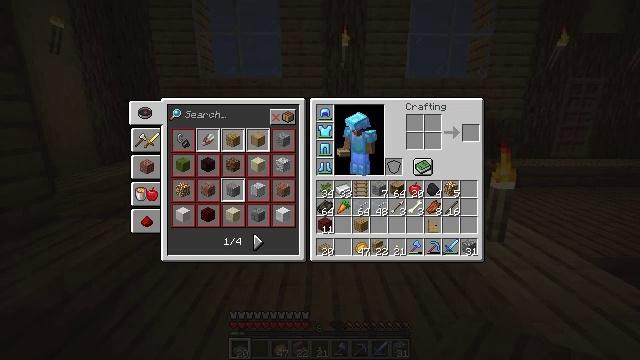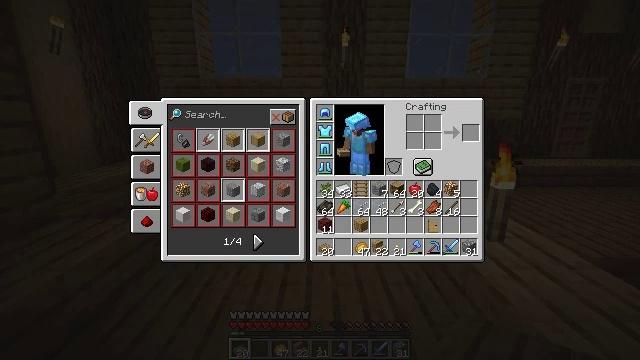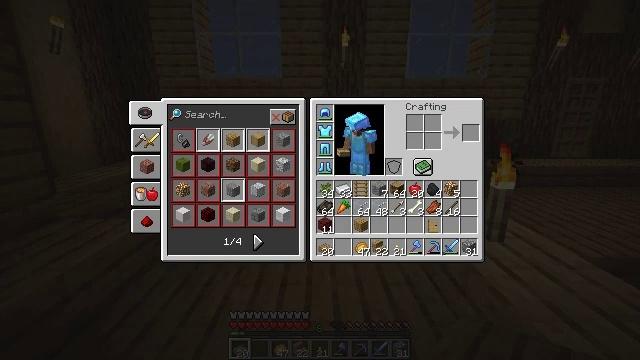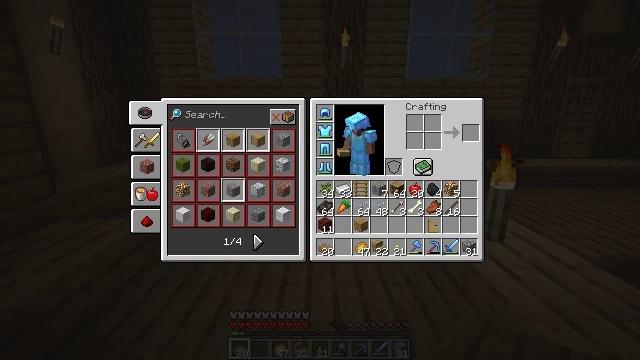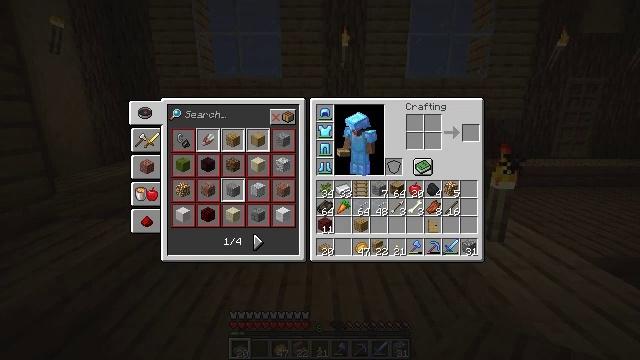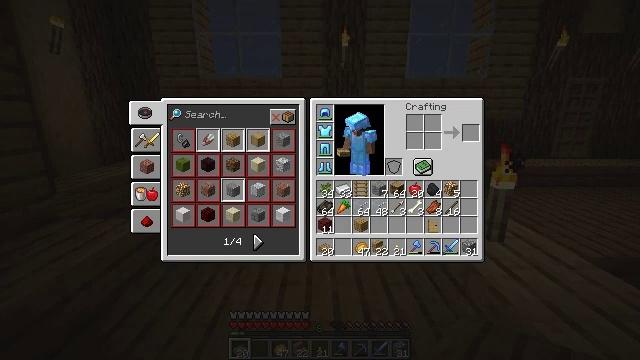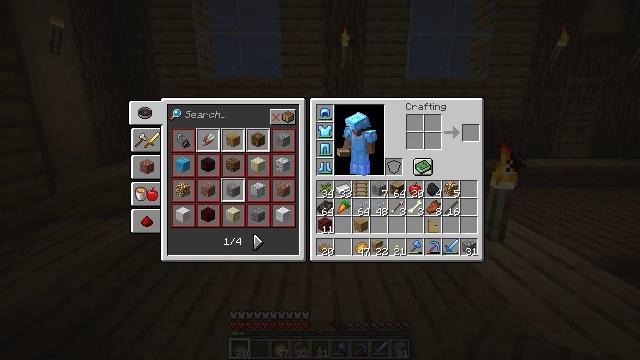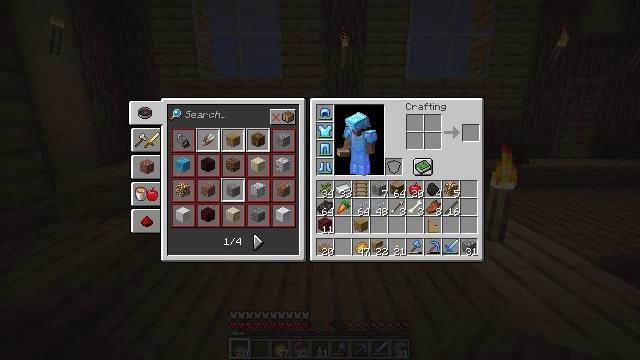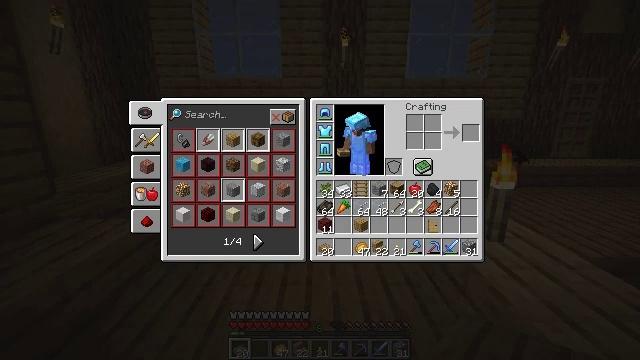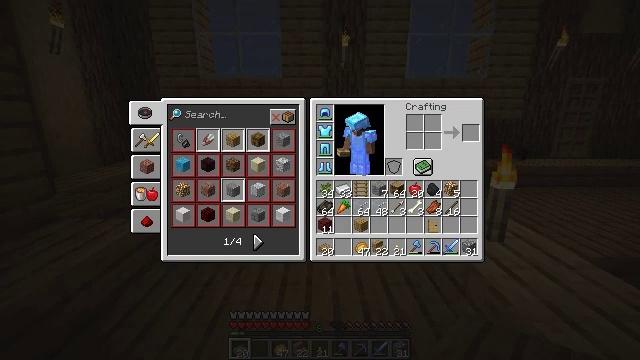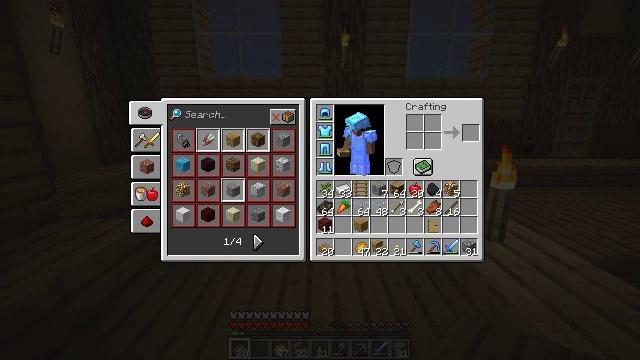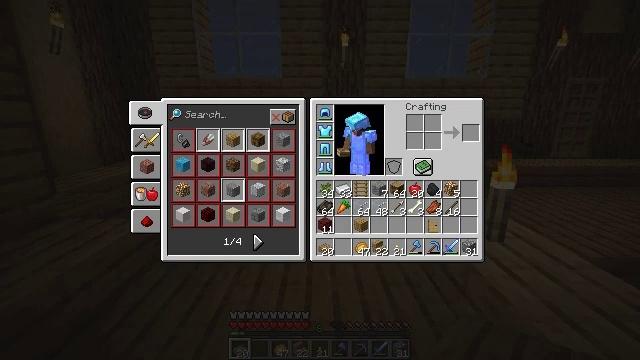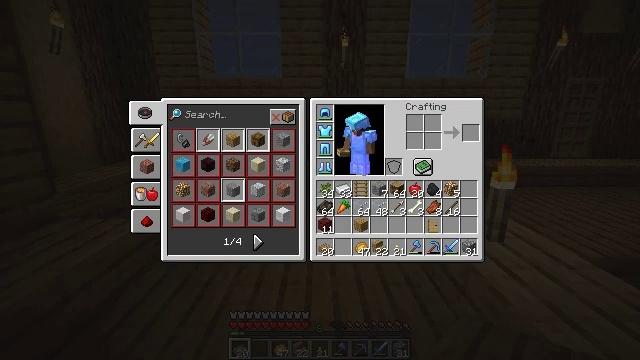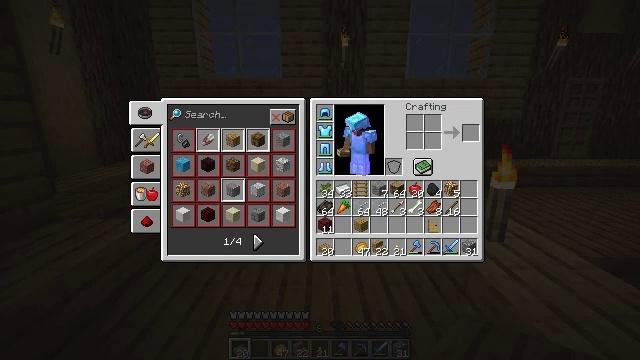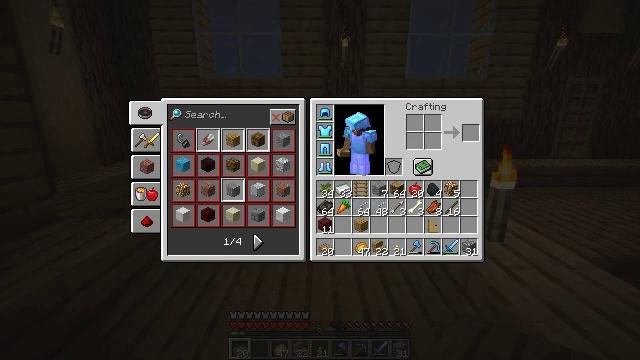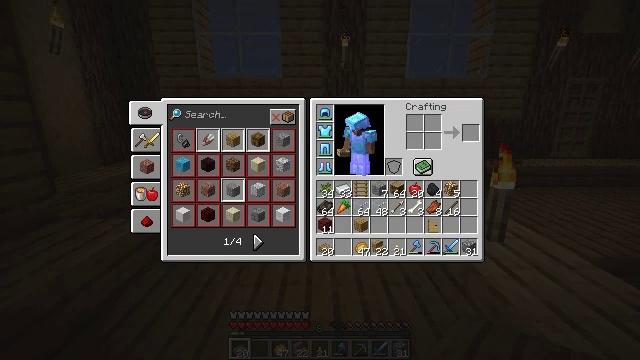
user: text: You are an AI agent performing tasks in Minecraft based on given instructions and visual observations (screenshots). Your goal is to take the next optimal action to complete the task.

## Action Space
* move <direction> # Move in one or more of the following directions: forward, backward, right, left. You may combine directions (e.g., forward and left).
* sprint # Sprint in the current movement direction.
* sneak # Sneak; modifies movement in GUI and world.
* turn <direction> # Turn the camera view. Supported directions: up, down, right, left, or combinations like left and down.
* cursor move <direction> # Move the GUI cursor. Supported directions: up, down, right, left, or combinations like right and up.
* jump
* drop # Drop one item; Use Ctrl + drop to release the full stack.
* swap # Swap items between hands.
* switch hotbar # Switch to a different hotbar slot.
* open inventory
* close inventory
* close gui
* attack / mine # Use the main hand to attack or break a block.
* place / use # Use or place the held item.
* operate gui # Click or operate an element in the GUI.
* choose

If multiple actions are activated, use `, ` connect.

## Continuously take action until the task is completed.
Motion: motion action
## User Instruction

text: Put iron ingots in the crafting grid to make iron bars.
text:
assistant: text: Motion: no_op
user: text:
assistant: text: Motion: no_op
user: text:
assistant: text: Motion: no_op
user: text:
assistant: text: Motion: no_op
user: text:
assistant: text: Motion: no_op
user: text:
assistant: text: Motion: no_op
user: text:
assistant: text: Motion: no_op
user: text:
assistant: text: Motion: no_op
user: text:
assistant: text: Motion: no_op
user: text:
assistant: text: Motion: no_op
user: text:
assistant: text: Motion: no_op
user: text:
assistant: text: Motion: no_op
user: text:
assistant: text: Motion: no_op
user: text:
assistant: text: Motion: no_op
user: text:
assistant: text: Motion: no_op
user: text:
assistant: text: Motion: no_op
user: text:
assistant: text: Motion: no_op
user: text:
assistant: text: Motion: no_op
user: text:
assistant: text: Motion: no_op
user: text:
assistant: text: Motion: no_op
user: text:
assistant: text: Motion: no_op
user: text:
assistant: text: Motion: no_op
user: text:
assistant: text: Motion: no_op
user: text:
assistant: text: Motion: no_op
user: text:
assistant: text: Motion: no_op
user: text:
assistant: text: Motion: no_op
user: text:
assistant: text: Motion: no_op
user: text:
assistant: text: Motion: no_op
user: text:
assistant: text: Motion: no_op
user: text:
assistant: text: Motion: no_op